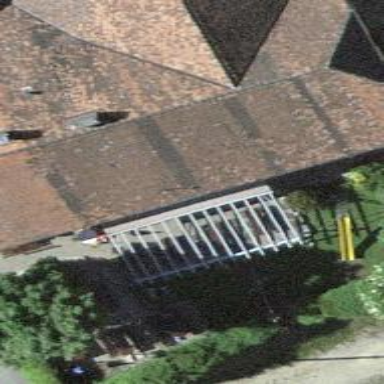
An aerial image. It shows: Restaurant.